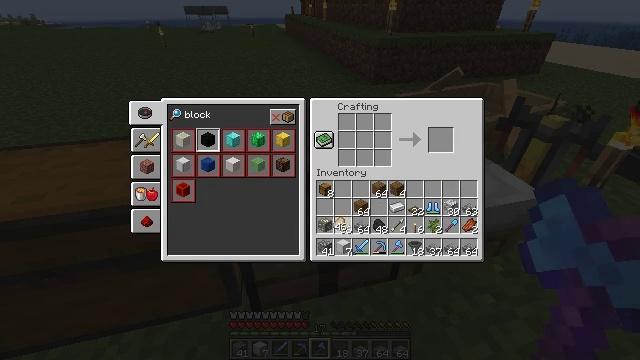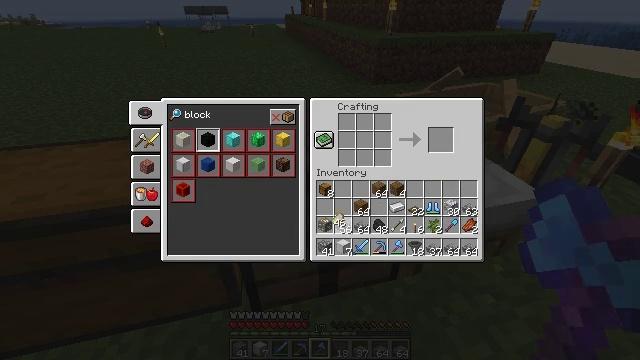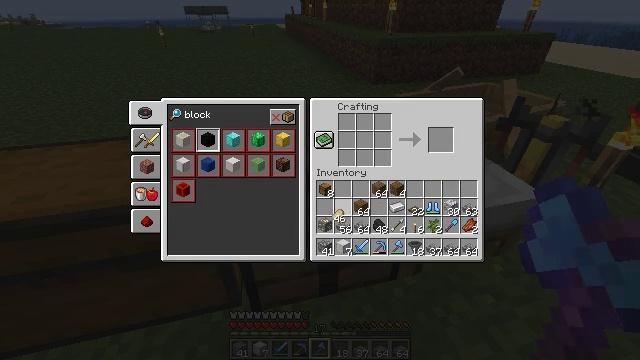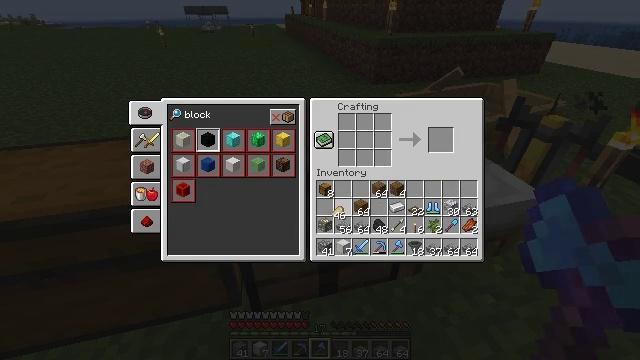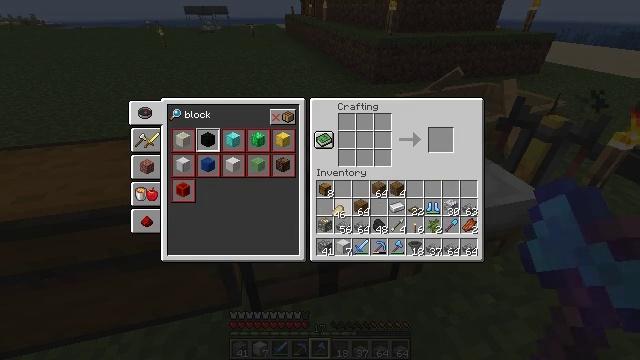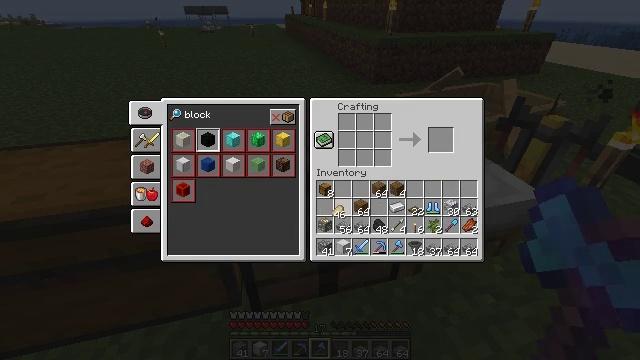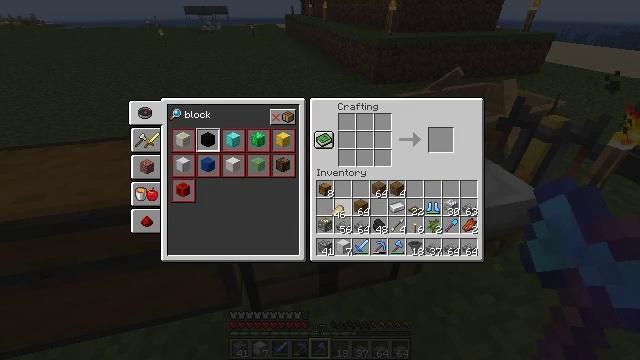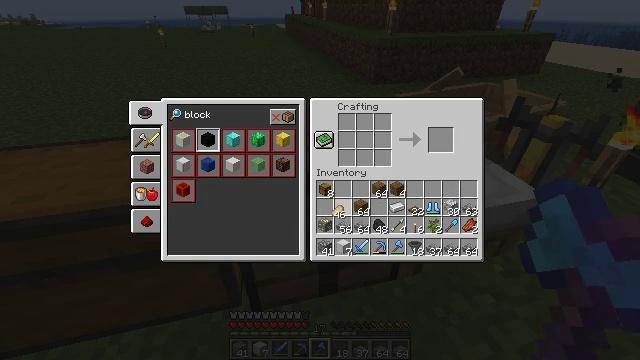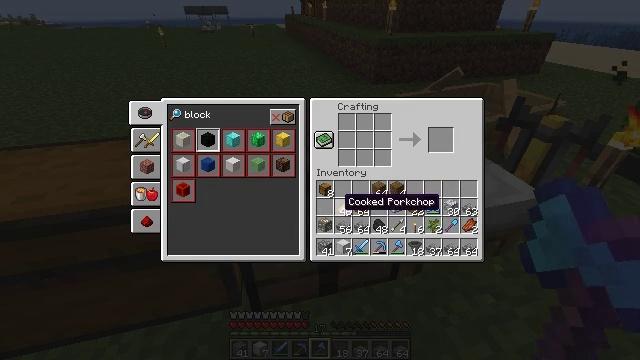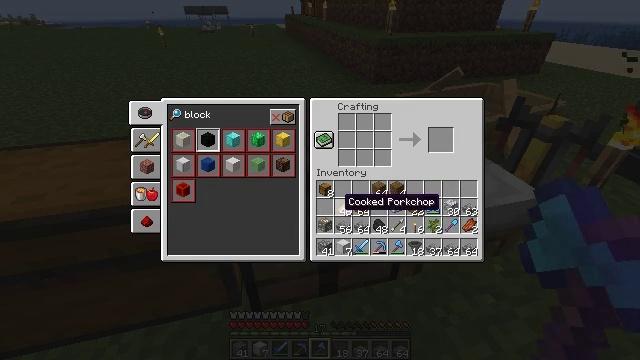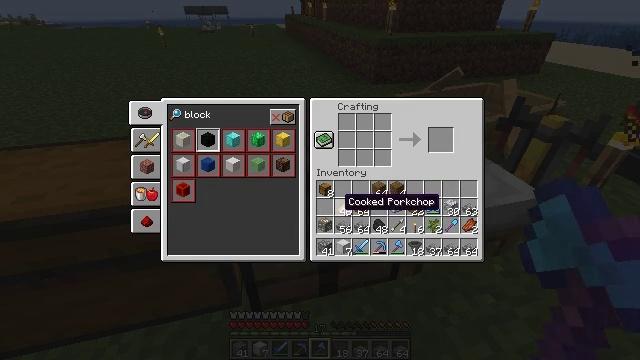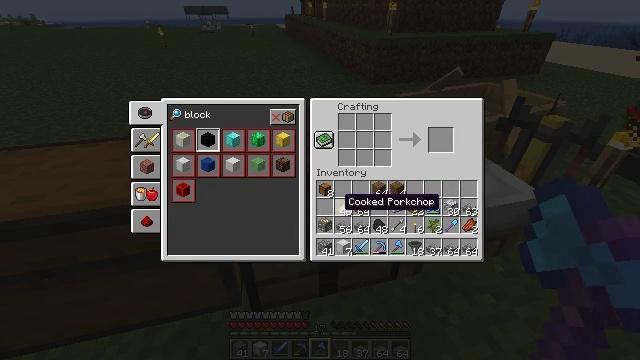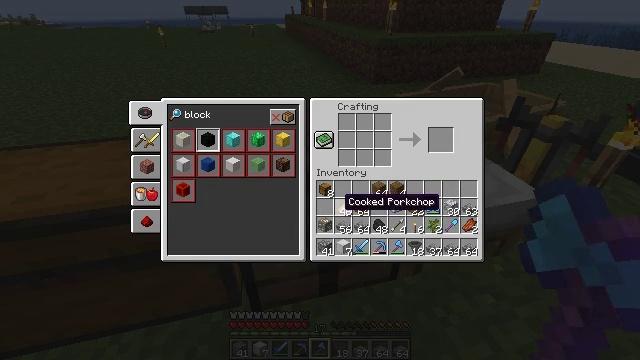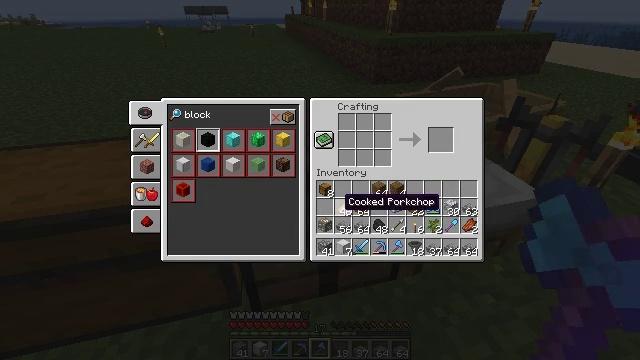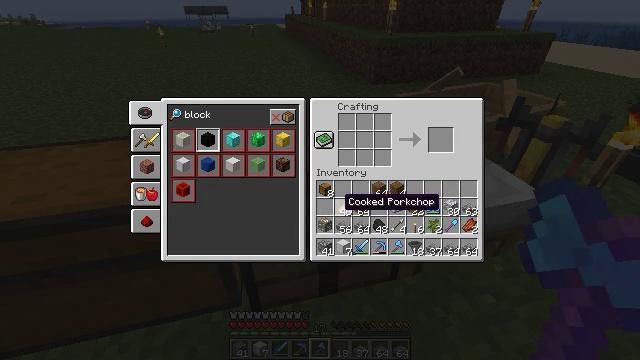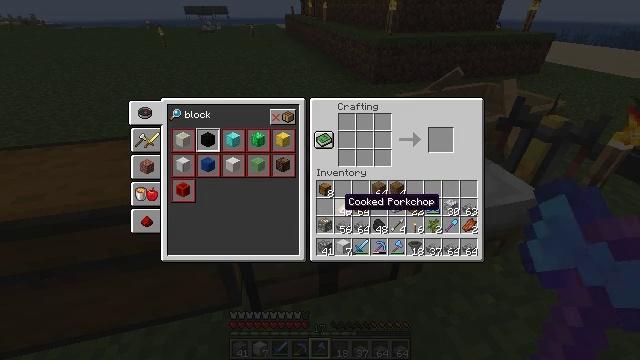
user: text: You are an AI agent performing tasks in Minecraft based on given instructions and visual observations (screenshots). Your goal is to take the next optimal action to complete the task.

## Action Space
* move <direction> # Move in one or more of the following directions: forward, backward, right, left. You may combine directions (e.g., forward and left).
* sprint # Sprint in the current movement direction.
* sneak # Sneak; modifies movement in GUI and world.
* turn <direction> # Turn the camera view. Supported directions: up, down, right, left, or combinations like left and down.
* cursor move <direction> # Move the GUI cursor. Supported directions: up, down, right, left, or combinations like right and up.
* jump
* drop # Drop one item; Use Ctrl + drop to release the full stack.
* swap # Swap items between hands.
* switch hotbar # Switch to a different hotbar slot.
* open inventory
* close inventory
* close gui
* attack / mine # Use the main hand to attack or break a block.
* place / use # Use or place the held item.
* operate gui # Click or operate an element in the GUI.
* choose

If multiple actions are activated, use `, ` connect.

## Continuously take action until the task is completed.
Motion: motion action
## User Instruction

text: Break the spruce trapdoor from a structure.
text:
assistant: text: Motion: no_op
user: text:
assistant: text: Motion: no_op
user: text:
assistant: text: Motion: no_op
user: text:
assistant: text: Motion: no_op
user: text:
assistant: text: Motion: no_op
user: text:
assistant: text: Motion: operate gui
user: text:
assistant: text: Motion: operate gui
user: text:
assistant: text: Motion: no_op
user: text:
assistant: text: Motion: no_op
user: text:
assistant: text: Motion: no_op
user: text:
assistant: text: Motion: no_op
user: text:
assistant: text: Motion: no_op
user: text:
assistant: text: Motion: no_op
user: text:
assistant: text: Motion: no_op
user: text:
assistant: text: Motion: no_op
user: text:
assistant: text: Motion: no_op
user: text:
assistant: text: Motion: no_op
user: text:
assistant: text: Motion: close gui
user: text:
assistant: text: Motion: no_op
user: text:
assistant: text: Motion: no_op
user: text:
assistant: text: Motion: no_op
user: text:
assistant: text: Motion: no_op
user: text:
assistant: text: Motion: no_op
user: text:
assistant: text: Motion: no_op
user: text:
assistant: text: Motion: no_op
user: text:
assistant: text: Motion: turn right and up
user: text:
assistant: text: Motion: no_op
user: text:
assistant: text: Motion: no_op
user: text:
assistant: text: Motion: no_op
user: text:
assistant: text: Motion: no_op